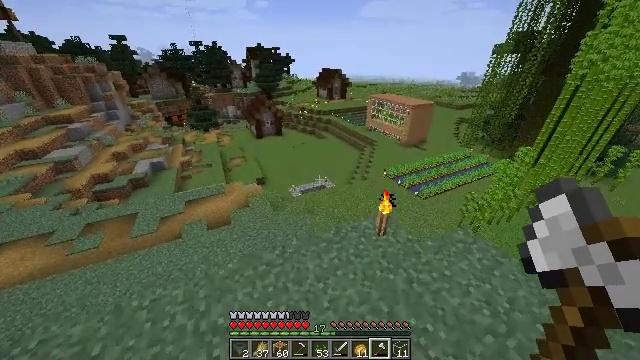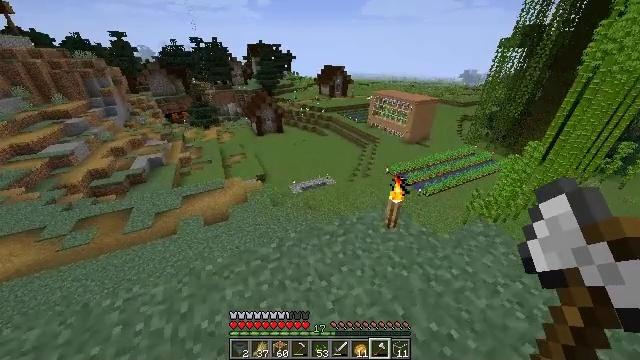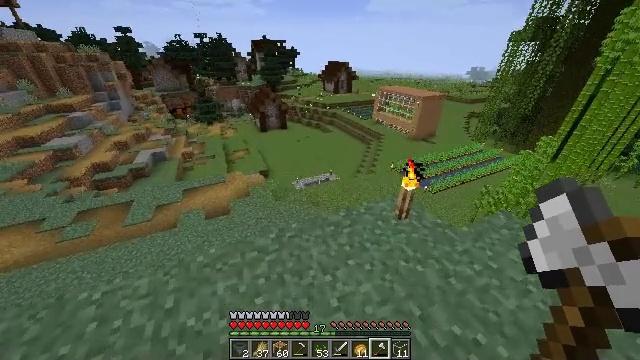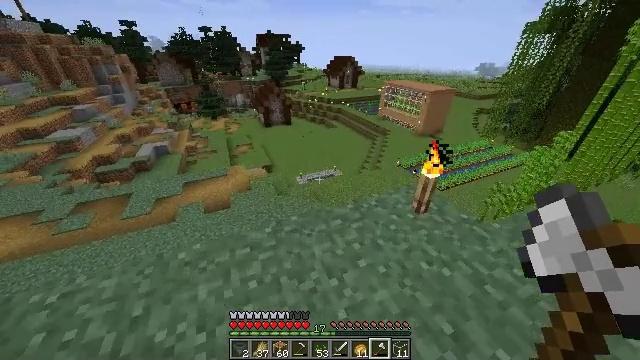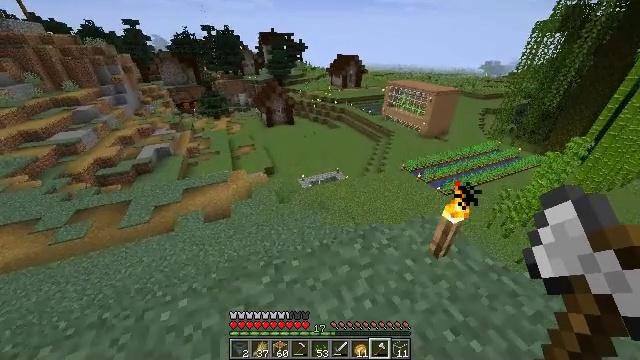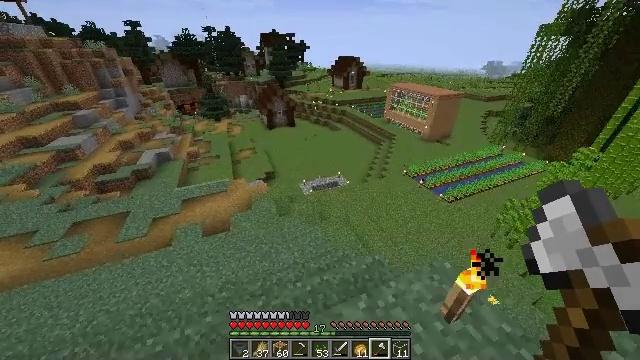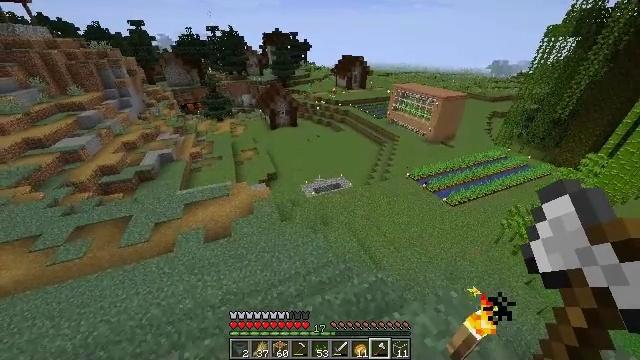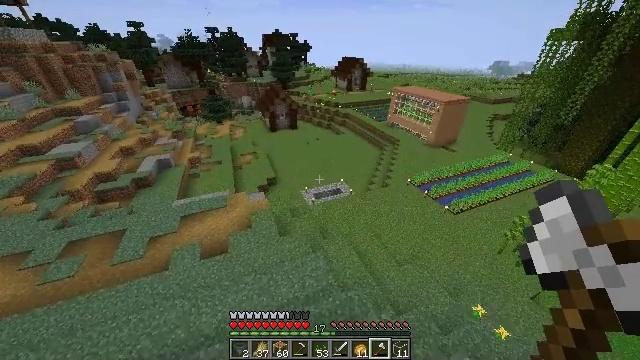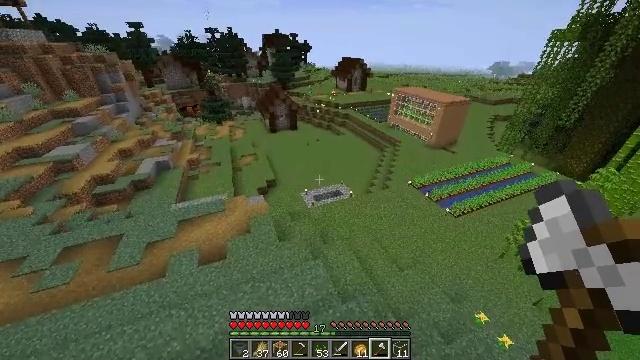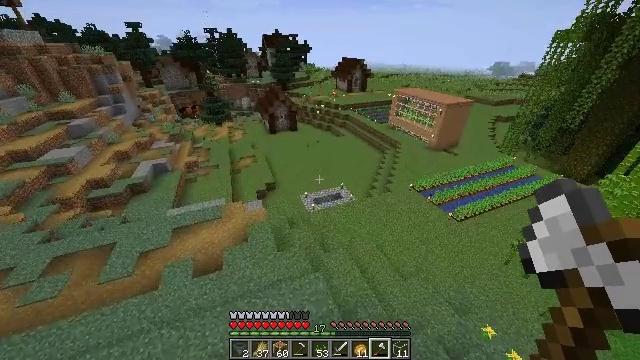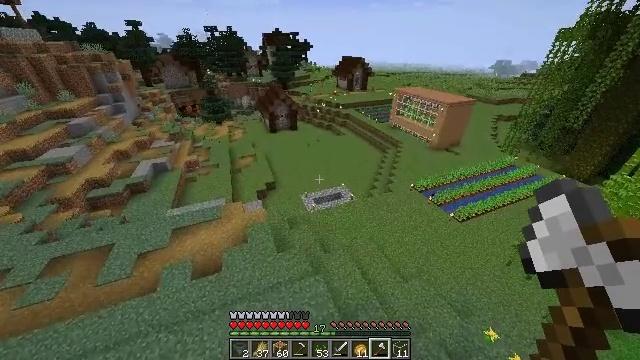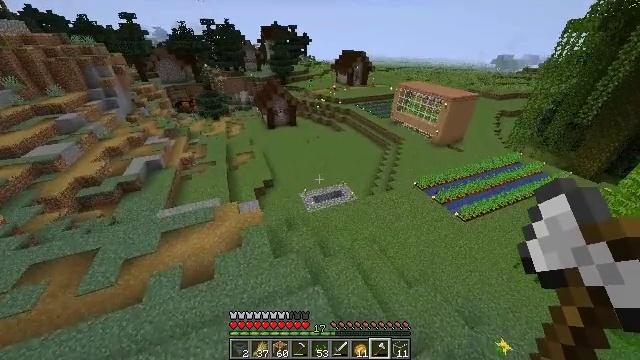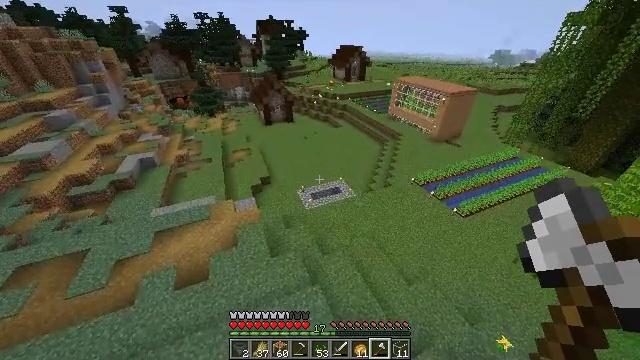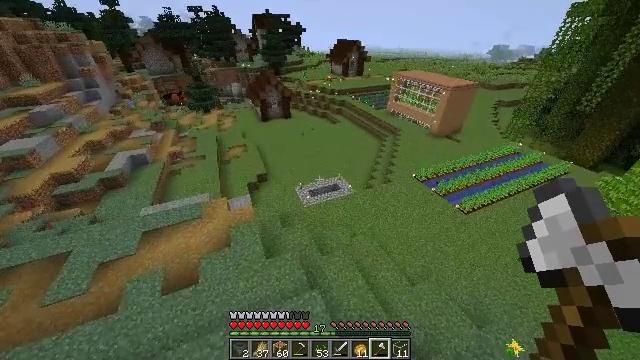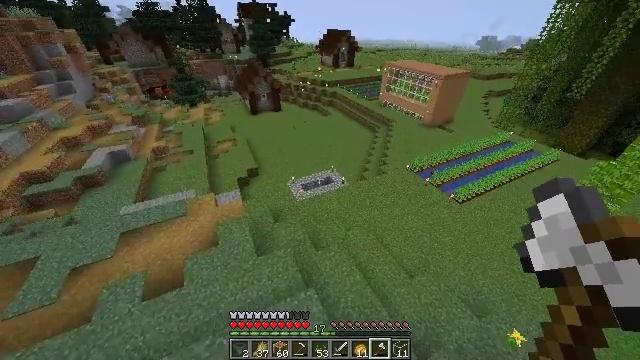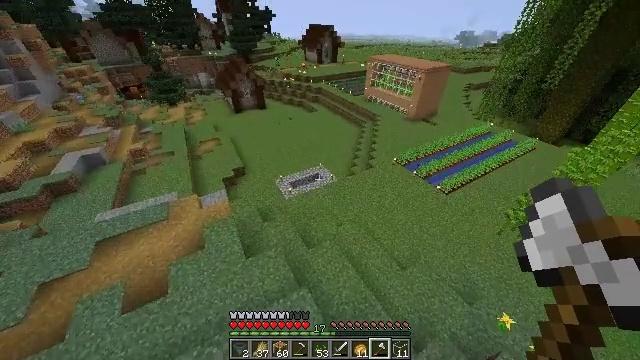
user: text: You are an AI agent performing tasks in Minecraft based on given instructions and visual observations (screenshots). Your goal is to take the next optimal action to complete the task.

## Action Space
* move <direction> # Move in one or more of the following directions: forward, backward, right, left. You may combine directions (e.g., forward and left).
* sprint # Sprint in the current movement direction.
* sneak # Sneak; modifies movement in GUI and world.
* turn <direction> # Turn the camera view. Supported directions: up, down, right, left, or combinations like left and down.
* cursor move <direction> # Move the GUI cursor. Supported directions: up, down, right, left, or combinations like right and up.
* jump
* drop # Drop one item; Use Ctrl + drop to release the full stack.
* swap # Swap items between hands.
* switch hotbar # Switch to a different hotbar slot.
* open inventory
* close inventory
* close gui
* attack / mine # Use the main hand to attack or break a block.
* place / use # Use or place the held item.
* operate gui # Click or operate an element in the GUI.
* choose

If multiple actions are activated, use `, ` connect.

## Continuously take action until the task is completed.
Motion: motion action
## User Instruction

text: Collect oxeye daisy from the ground.
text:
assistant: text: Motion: move forward, jump
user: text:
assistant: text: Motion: move forward, turn left, jump
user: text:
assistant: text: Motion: move forward, sprint, turn left, jump
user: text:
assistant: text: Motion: move forward, sprint, jump
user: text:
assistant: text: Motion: move forward, sprint, jump
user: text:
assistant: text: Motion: move forward, jump
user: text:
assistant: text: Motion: move forward, jump
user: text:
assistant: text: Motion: move forward, jump
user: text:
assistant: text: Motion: move forward
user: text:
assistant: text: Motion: move forward
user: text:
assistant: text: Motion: move forward, turn down
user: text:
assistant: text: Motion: move forward
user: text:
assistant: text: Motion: move forward
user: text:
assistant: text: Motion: move forward, turn right and down
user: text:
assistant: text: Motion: move forward, sprint, turn right
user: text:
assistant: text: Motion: move forward, sprint, turn right
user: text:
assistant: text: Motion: move forward, sprint, turn right
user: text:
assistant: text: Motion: move forward, sprint, turn right and up
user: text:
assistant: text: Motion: move forward, turn right and up
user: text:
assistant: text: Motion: move forward, sprint, turn right and up
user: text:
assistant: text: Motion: move forward, sprint, turn up
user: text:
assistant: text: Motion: move forward, sprint
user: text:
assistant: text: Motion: move forward, sprint
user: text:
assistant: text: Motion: move forward
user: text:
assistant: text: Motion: move forward
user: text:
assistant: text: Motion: move forward, sprint, turn right
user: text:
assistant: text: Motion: move forward, sprint, turn right
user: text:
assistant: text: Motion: move forward, sprint, turn right
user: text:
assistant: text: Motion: move forward, turn right
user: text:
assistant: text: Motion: move forward